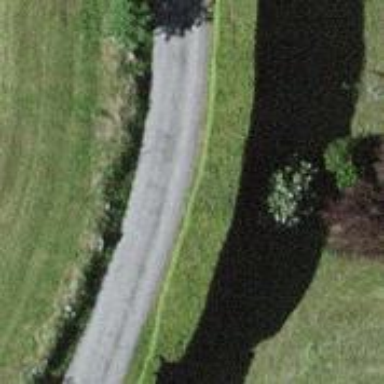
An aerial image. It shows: Hedge barrier.